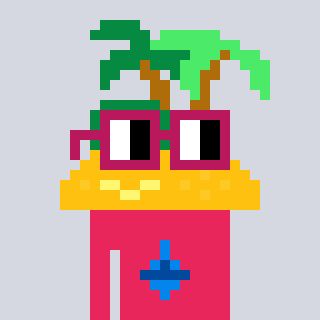
a pixel art character with square dark red glasses, a island-shaped head and a redpinkish-colored body on a cool background